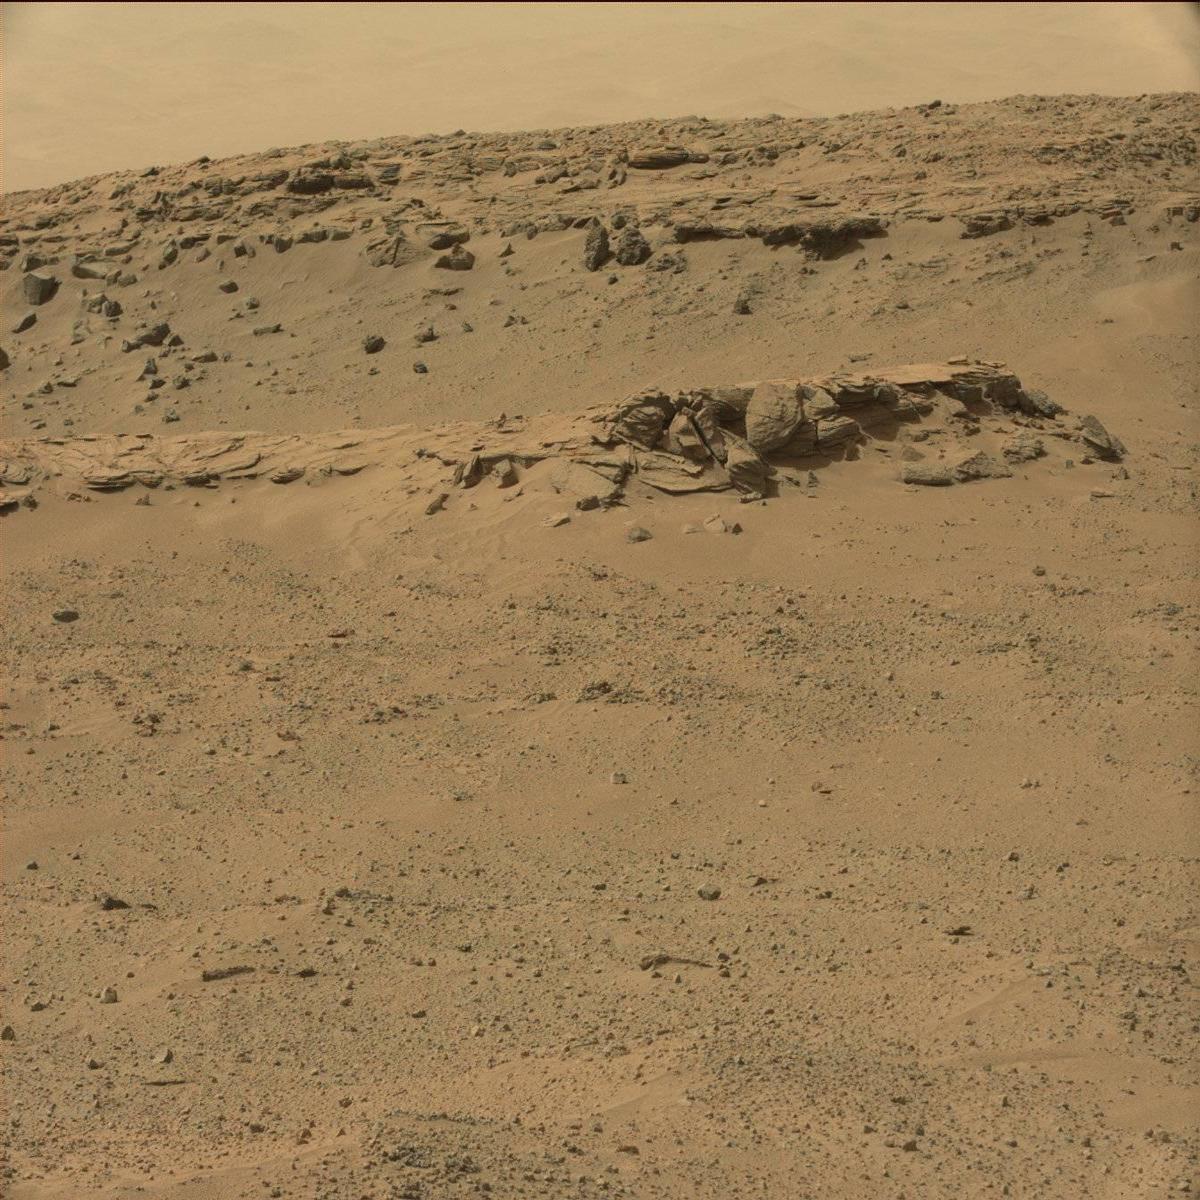
Terrain classes present: Bedrock, Ridge, Sand / Soil